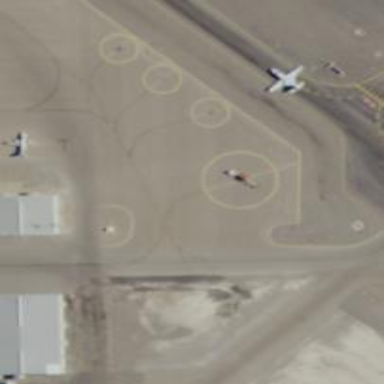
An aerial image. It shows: Image of taxiway at airport.